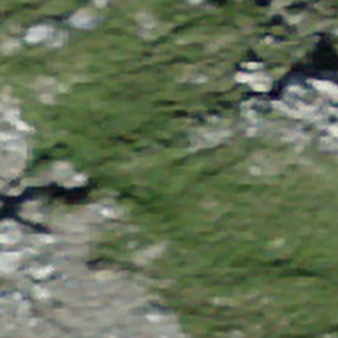
Label: other